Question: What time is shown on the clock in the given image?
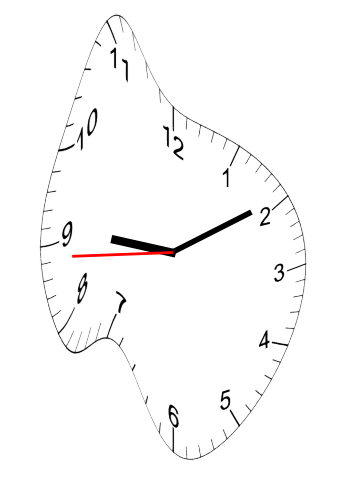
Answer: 09:09:44